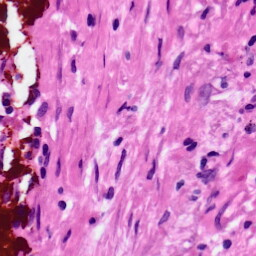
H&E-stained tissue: Lung